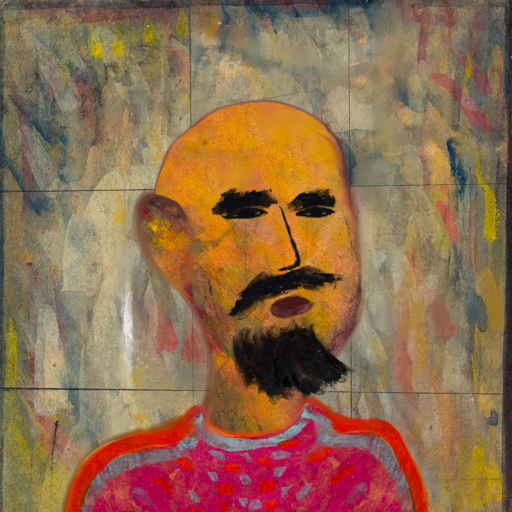
Background: GypsyMother, Head And Neck Side: Gypsy_Mother, Face Side: Mosgoul, Bust: Sisters, Hair Side: Blank, Head Accessory: Blank, Second Necklace: Blank, Necklace: Blank, Baby: Blank